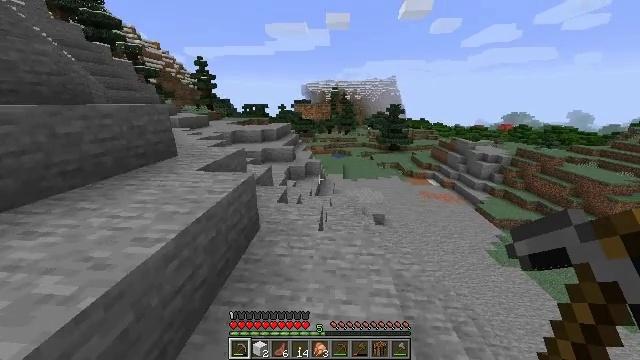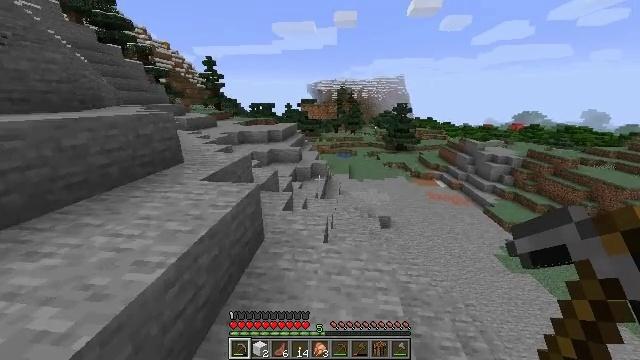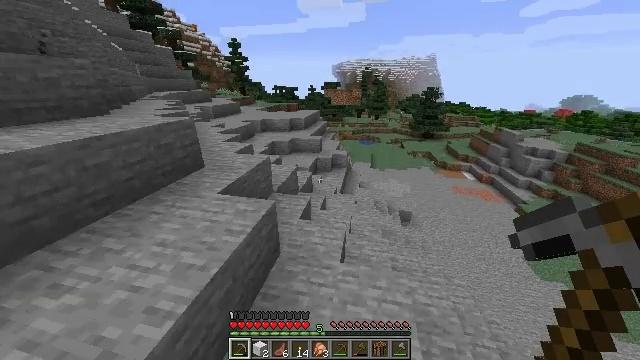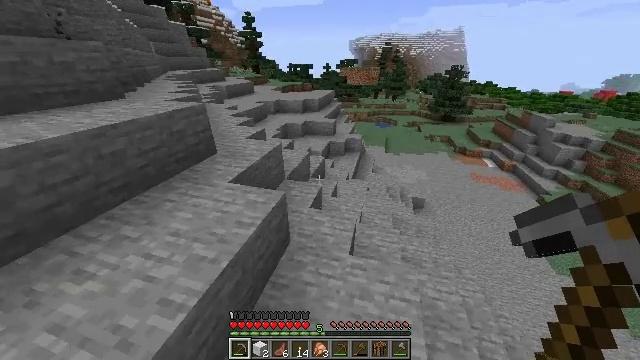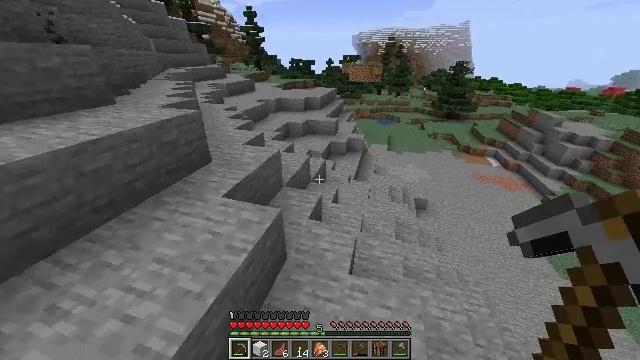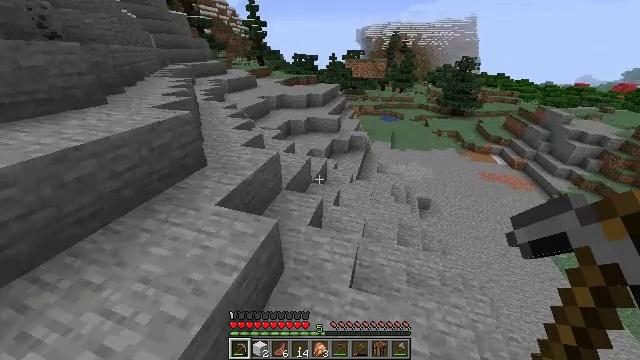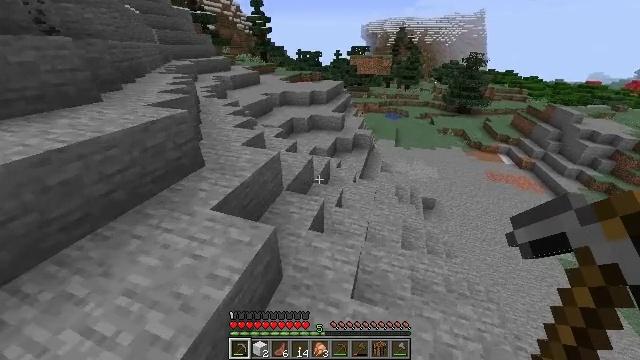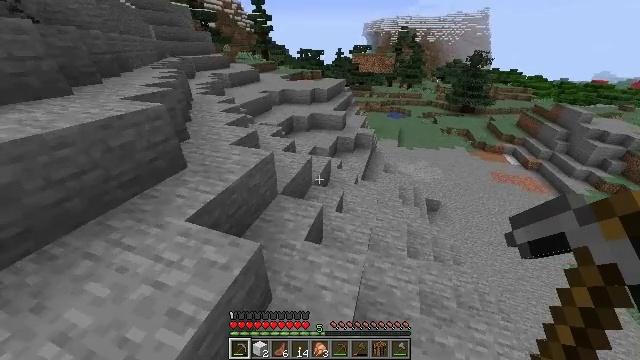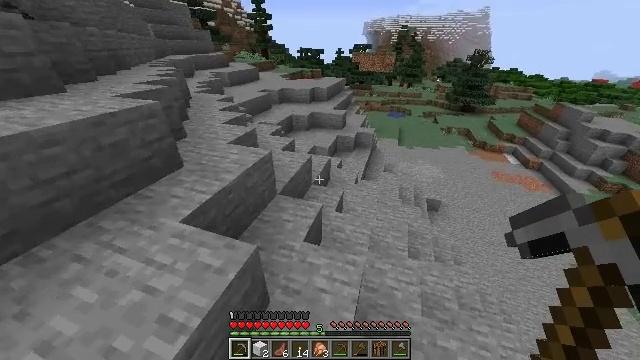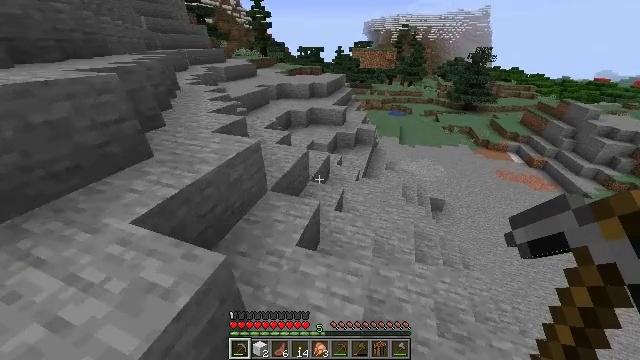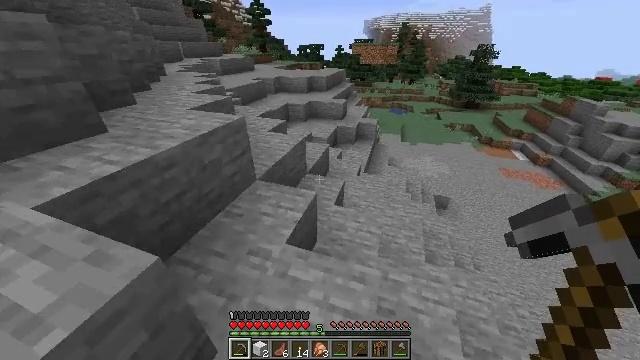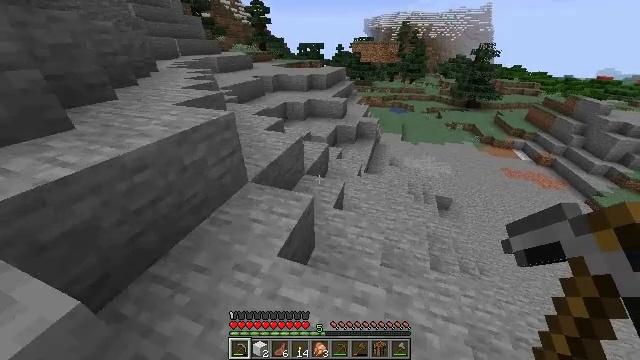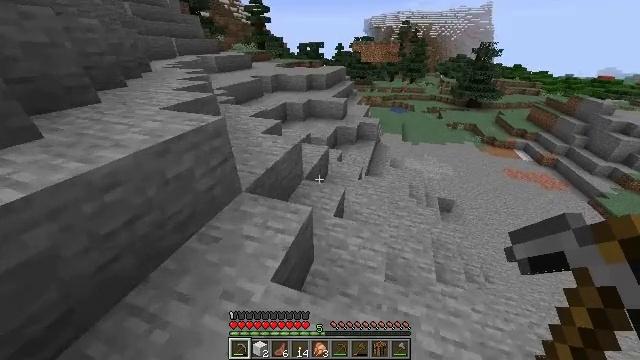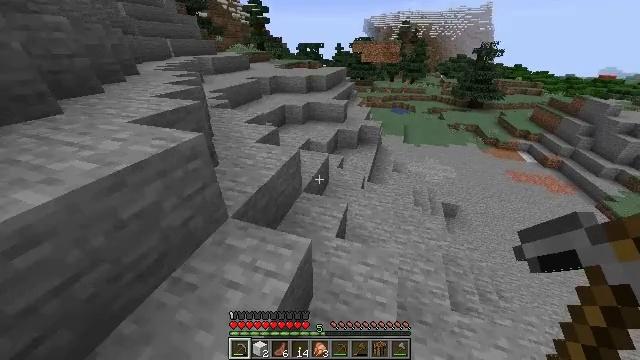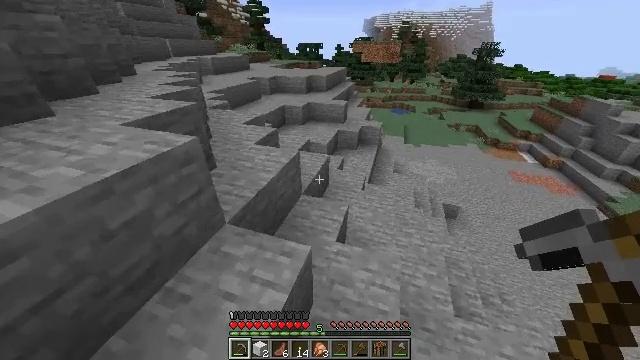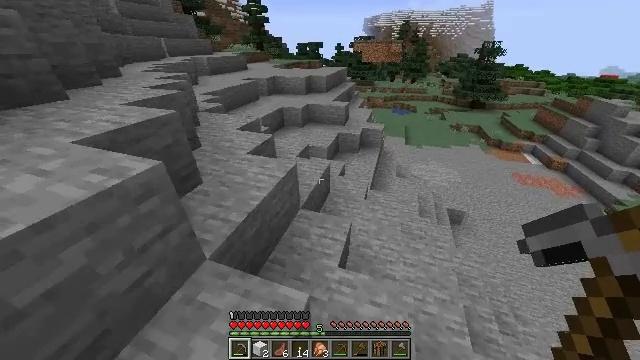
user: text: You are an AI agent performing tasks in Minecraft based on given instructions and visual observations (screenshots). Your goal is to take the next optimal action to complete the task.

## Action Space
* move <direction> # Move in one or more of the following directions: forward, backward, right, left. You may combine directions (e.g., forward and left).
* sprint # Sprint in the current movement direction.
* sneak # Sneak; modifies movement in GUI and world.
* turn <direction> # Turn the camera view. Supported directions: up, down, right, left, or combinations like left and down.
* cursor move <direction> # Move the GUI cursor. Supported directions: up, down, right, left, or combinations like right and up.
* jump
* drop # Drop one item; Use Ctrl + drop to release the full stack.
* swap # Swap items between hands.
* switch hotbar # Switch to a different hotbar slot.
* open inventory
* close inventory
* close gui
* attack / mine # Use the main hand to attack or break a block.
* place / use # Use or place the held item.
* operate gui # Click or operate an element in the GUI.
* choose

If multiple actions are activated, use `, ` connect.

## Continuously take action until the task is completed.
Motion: motion action
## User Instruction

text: Harvest a pumpkin from the field.
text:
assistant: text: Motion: move forward, sprint, turn left, jump
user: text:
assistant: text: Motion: move forward, sprint, turn left and down, jump
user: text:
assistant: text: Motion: move forward, sprint, turn left and down, jump
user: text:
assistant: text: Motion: move forward, sprint, turn down
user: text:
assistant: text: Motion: move forward, sprint, turn down
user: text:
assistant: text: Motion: move forward, sprint, turn left
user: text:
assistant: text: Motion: move forward, sprint
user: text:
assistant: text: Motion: move forward, sprint
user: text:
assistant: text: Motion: move forward, sprint
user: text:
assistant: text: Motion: move forward, sprint
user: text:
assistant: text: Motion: move forward, sprint
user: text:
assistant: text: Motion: move forward, sprint
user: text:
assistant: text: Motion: move forward, sprint
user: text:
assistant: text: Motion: move forward, sprint
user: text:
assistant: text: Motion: move forward, sprint
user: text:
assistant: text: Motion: move forward, sprint
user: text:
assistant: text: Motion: move forward, sprint
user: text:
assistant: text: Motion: move forward, sprint
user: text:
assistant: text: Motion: move forward, sprint
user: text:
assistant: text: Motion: move forward, sprint
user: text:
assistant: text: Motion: move forward, sprint, turn right and up
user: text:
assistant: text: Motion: move forward, sprint, jump
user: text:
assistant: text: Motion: move forward, sprint, jump
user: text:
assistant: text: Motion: move forward, sprint, jump
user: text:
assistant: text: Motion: move forward, sprint, jump
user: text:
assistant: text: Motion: move forward, sprint, jump
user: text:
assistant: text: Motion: move forward, sprint
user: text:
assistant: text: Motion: move forward, sprint
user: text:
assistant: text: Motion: move forward, sprint
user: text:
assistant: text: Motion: move forward, sprint